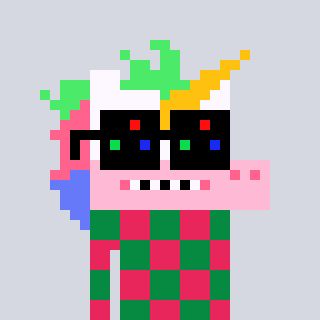
a pixel art character with square black sunglasses, a unicorn-shaped head and a redpinkish-colored body on a cool background